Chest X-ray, AP view. Patient: 46 years old, sex M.
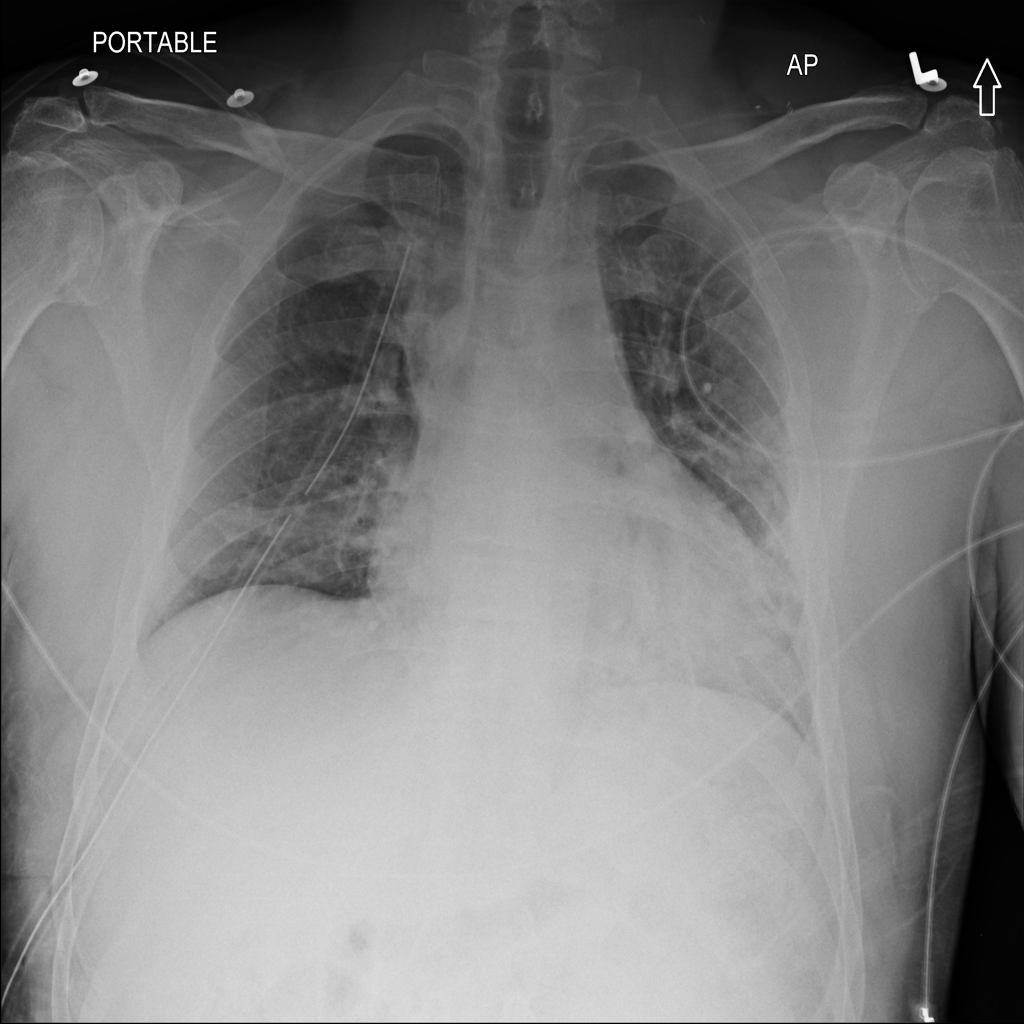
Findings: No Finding